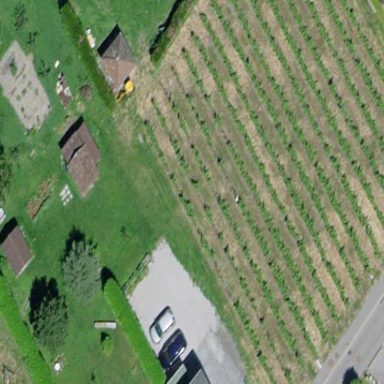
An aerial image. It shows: Beautiful vineyard in the countryside.